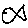
Label: fish